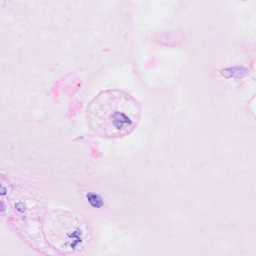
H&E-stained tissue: Breast